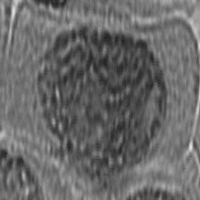
Label: prophase